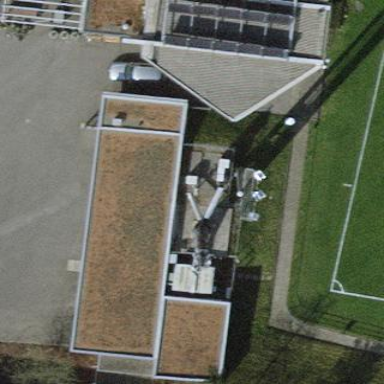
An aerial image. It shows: Service building.